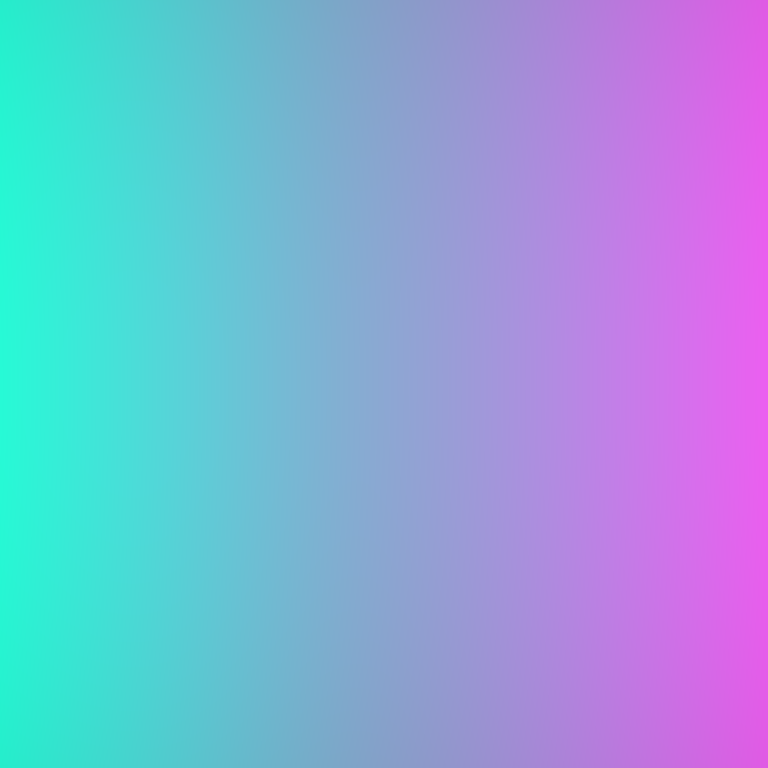
Abstract light effect, smooth gradient from teal to magenta, calm atmosphere, soft glow, no room, no furniture, no objects.